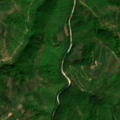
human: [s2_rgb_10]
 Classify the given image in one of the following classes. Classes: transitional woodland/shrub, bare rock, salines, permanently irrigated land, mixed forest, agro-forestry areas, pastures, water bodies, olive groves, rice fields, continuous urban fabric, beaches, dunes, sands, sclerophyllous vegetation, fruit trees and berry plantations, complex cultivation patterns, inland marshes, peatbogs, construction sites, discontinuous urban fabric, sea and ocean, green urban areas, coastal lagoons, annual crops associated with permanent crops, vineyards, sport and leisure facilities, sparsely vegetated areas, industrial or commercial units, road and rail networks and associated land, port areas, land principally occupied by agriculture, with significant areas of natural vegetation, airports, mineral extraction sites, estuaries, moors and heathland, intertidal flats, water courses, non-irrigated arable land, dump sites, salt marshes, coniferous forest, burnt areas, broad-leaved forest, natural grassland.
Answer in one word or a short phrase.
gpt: complex cultivation patterns, land principally occupied by agriculture, with significant areas of natural vegetation, broad-leaved forest